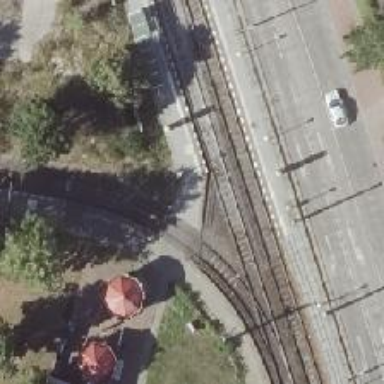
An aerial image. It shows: Uncontrolled tram crossing.